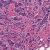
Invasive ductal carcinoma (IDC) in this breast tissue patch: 1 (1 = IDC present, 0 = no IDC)